Question: Related to <URL> - but not quite the same... Using this code:
'''
set style line 1 linetype 1 linewidth 2 pointtype 3 linecolor rgb "aquamarine"
set style line 2 linetype 1 linewidth 2 pointtype 3 linecolor rgb "blue"
set style line 3 linetype 1 linewidth 2 pointtype 3 linecolor rgb "coral"
set xrange [0:3]
set yrange [0:3]
# function to get style index for coloring:
getCol(x) = (x==0)?1:((x==1)?2:3);
plot '-' using ($1+0.5):($2+0.5):(getCol($2)) with impulses lc variable notitle, "" using ($1+0.5):($2+0.5):(stringcolumn(2)):(getCol($2)) with labels textcolor variable point linestyle 1 pointtype 7 lc variable font ",6" offset character 1.0,character 1.0 notitle
0 0
1 1
1.5 1
2 2
e
0 0
1 1
1.5 1
2 2
e
'''
... I get this output:

It looks like everything is fine for coloring the 'impulses' - however for the 'labels', the approach seemingly works - but it's as if the colors are read from a different index ?!
So, how do I get the points and the labels to have the same variable color, using the same function - as the impulse lines? This is on gnuplot 4.6 patchlevel 1...
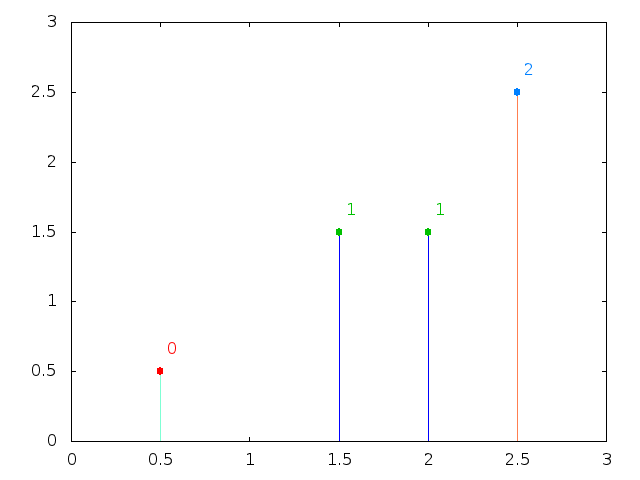
Answer: The color index for the 'impulses' is used to select a line style, while for the 'labels' the line type is used. This behaviour is still present in the current development version. According to the documentation, the behaviour for the 'labels' is correct. 'help linecolor variable' says: "'lc variable' tells the program to use the value read from one column of the input data as a linetype index... Text colors can be set similarly using 'tc variable'". Bug, feature or wrong documentation?
As a workaround you can use 'lc palette' and an appropriately defined 'palette':
'''
set style line 1 linetype 1 linewidth 2 pointtype 3 linecolor rgb "aquamarine"
set style line 2 linetype 1 linewidth 2 pointtype 3 linecolor rgb "blue"
set style line 3 linetype 1 linewidth 2 pointtype 3 linecolor rgb "coral"
set palette defined (1 "aquamarine", 2 "blue", 3 "coral")
unset colorbox
set xrange [0:3]
set yrange [0:3]
# function to get style index for coloring:
getCol(x) = (x==0)?1:((x==1)?2:3)
unset key
plot '-' using ($1+0.5):($2+0.5):(getCol($2)) with impulses lc variable, '' using ($1+0.5):($2+0.5):(stringcolumn(2)):(getCol($2)) with labels tc palette point ls 1 pt 7 lc palette offset 1,1
0 0
1 1
1.5 1
2 2
e
0 0
1 1
1.5 1
2 2
e
'''
This gives the result:

I hope that workaround works also in your real case. If for some reason you can't redefine the palette, you can use 'lc rgb variable', in which case the last column must be an integer representation of the respective rgb color:
'''
set style line 1 linetype 1 linewidth 2 pointtype 3 linecolor rgb "aquamarine"
set style line 2 linetype 1 linewidth 2 pointtype 3 linecolor rgb "blue"
set style line 3 linetype 1 linewidth 2 pointtype 3 linecolor rgb "coral"
set xrange [0:3]
set yrange [0:3]
rgb(r,g,b) = 65536 * int(r) + 256 * int(g) + int(b)
rgb1 = rgb(2, 215, 245) # something like aquamarine
rgb2 = rgb(0, 0, 255)
rgb3 = rgb(245,140,2)
getCol(x) = (x==0)?rgb1:((x==1)?rgb2:rgb3)
unset key
plot '-' using ($1+0.5):($2+0.5):(getCol($2)) with impulses lc rgb variable, '' using ($1+0.5):($2+0.5):(stringcolumn(2)):(getCol($2)) with labels tc rgb variable point ls 1 pt 7 lc rgb variable offset 1,1
0 0
1 1
1.5 1
2 2
e
0 0
1 1
1.5 1
2 2
e
'''
You may only need to tweek the rgb values.
However, I will bring up this discussion on the gnuplot mailinglist to see if this is really a bug, or whatever.